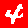
Digit: 4